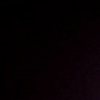
Label: space